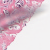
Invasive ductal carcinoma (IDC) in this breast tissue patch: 1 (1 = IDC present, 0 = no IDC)